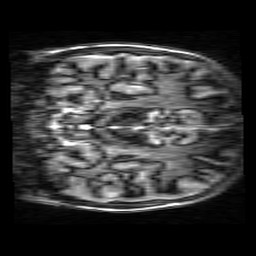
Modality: MP2RAGE
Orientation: coronal
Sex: male
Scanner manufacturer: siemens
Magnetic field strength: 3 T
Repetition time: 5 s
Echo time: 0.00355 s